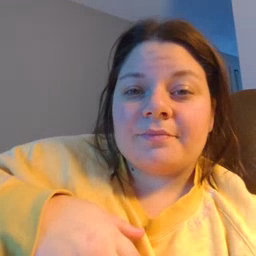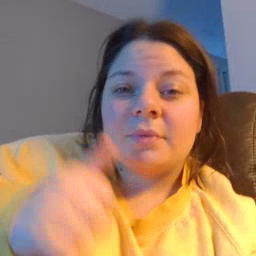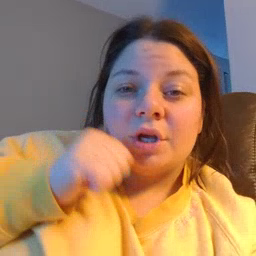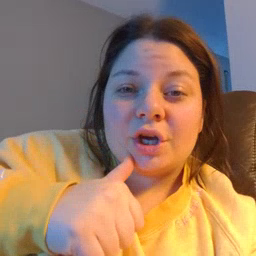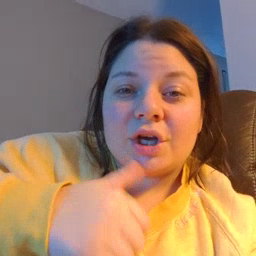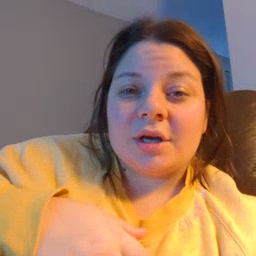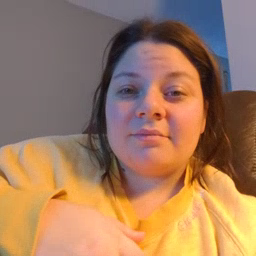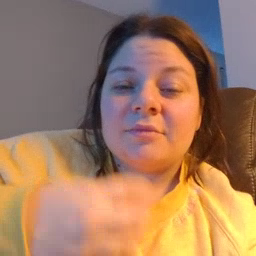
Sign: girl